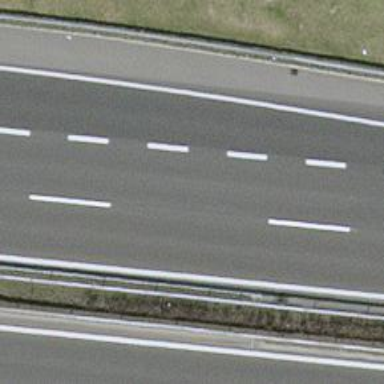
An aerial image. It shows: View of motorway.